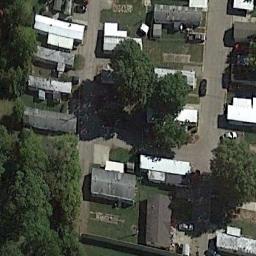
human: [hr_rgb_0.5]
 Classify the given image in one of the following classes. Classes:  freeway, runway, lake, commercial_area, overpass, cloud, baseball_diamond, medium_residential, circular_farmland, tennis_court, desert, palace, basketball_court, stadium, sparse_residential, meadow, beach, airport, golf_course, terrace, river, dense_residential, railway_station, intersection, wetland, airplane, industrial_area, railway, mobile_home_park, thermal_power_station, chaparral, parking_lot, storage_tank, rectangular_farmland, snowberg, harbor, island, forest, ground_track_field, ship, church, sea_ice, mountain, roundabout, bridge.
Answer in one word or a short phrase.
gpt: mobile_home_park